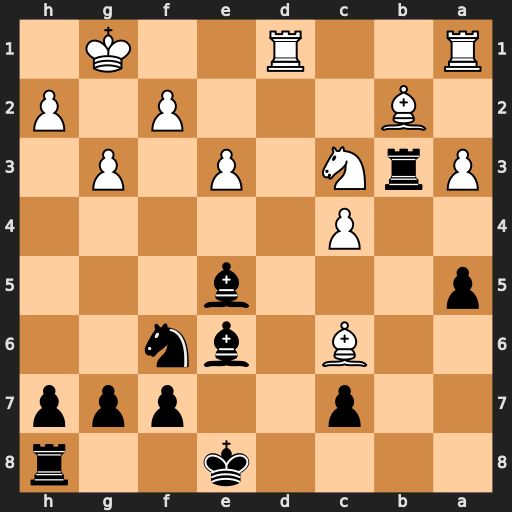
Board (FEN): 4k2r/2p2ppp/2B1bn2/p3b3/2P5/PrN1P1P1/1B3P1P/R2R2K1
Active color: b
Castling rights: k
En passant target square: -
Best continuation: Ke7 Nd5+ Bxd5 Bxe5 Bxc6